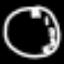
Label: clock